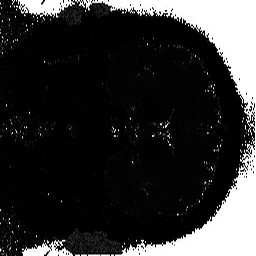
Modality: T2starmap
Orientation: coronal
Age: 37
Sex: male
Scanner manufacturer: siemens
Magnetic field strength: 3 T
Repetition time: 0.043 s
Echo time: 0.00184 s